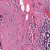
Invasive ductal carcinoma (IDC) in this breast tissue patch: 0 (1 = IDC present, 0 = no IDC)